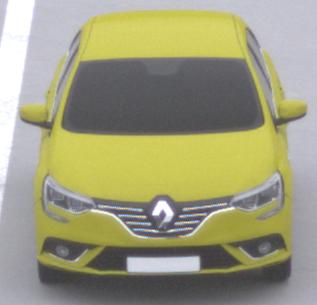
Make: Renault
Model: Mégane ENERGY TCe 100
Detailed model: Mégane (IV)
Model produced from: 2016/03
Model produced until: 2018/08
Doors: 5
Color: yellow
Road condition: dry road
Daytime: midday
Contrast: low contrast